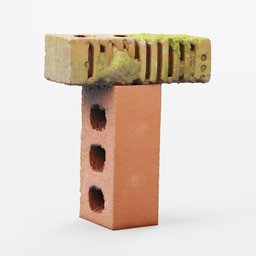
Label: architecture